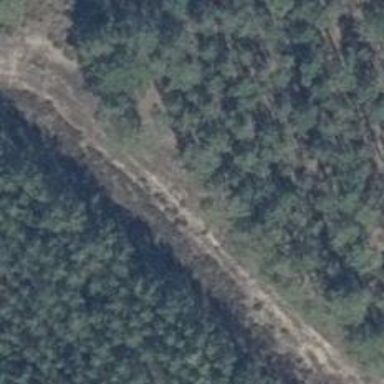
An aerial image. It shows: Abandoned dirt road with grade 5 track type.